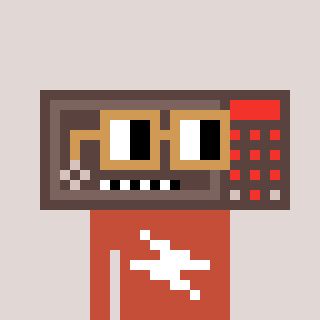
a pixel art character with square brown glasses, a wallsafe-shaped head and a rust-colored body on a warm background